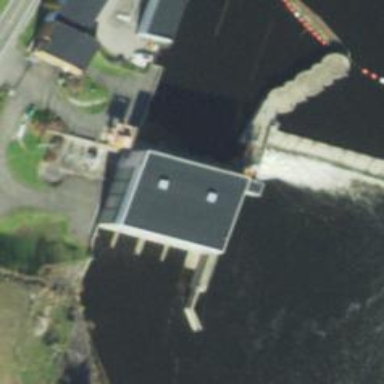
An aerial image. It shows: Dam along waterway.